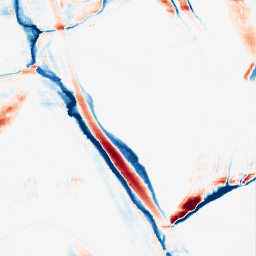
Category: morphological
Decomposition family: morphological_ellipse
Decomposition parameters: operation: average
width: 5
height: 30
Upsampling method: fft_zeropad
Upsampling parameters: scale: 2
Upsampling scale: 2